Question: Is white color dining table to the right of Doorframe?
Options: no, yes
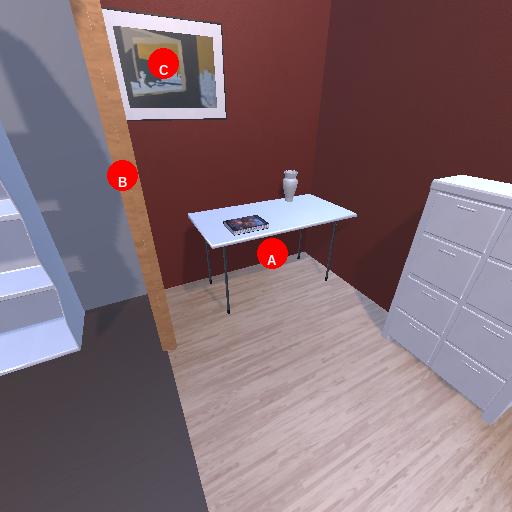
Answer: no